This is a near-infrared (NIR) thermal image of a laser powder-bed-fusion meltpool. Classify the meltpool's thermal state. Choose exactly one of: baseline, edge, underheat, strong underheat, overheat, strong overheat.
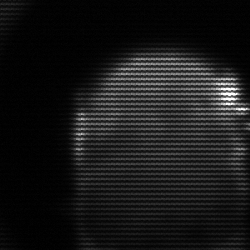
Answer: edge